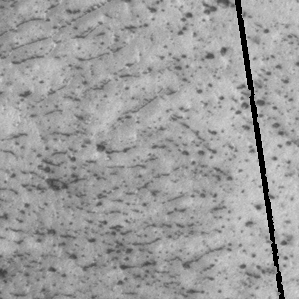
Label: frost